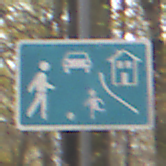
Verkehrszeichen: BeginnVerkehrsberuhigterBereich
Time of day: MorningAfternoon
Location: Outdoor (Nature)
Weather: Overcast
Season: Autumn
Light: Natural